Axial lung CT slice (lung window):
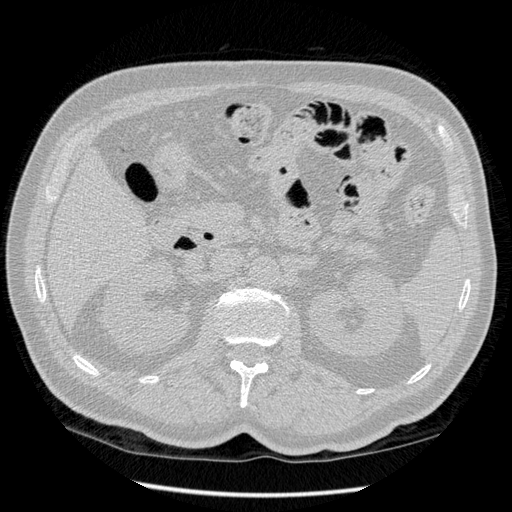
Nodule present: no